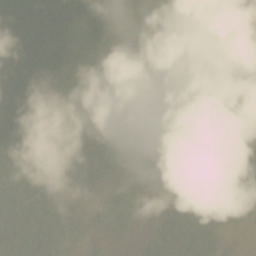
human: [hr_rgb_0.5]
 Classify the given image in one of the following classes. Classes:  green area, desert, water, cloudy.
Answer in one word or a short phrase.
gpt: cloudy